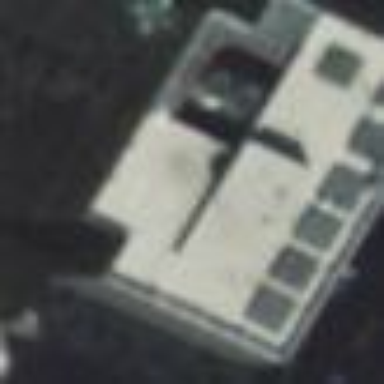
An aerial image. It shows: Building with flat concrete roof.